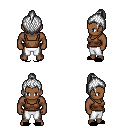
a pixel art fantasy rpg character, male body template, human, dark skin, brown pirate shirt, white pants, white short topknot hairstyle, black slippers, four views (front, back, left, right), 2x2 character sprite sheet, small pixel art, hard edges, no anti-aliasing